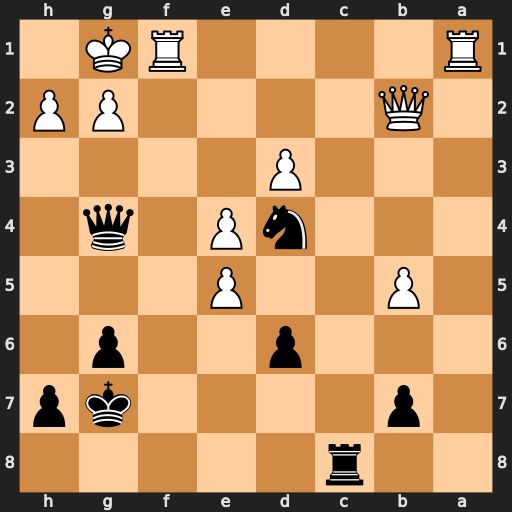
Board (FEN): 2r5/1p4kp/3p2p1/1P2P3/3nP1q1/3P4/1Q4PP/R4RK1
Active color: b
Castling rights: -
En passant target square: -
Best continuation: Rc2 Qxc2 Nxc2